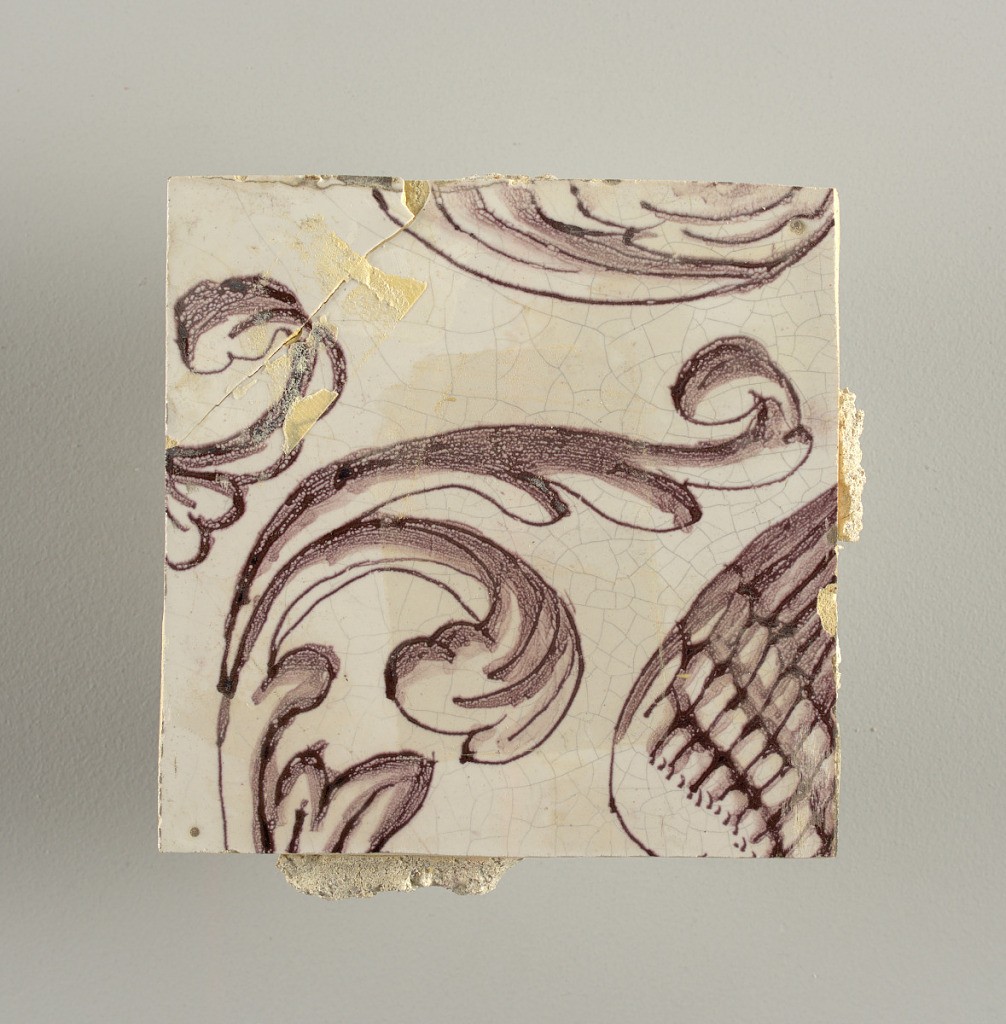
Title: Tile wall facing
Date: ca. 1725
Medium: Tin-glazed earthenware, underglaze
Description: Horizontal rectangle.  Thirty tiles wide and twenty-three tiles high with opening for fireplace eleven tiles wide and ten high.  Foliage arabesques disposed about three vertical axes from which are emphazised by urns at center and right, and at left by the figure of a standing woman carrying an infant on her arm and accompanied by two children.